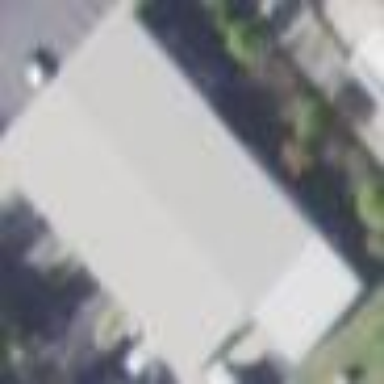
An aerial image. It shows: Building.